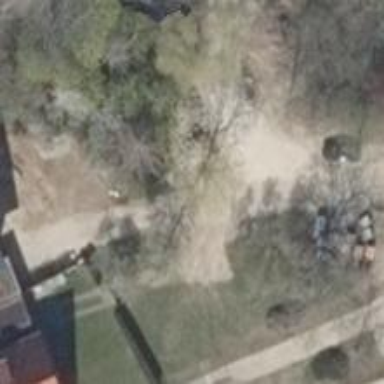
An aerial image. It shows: Driveway leading to service road.